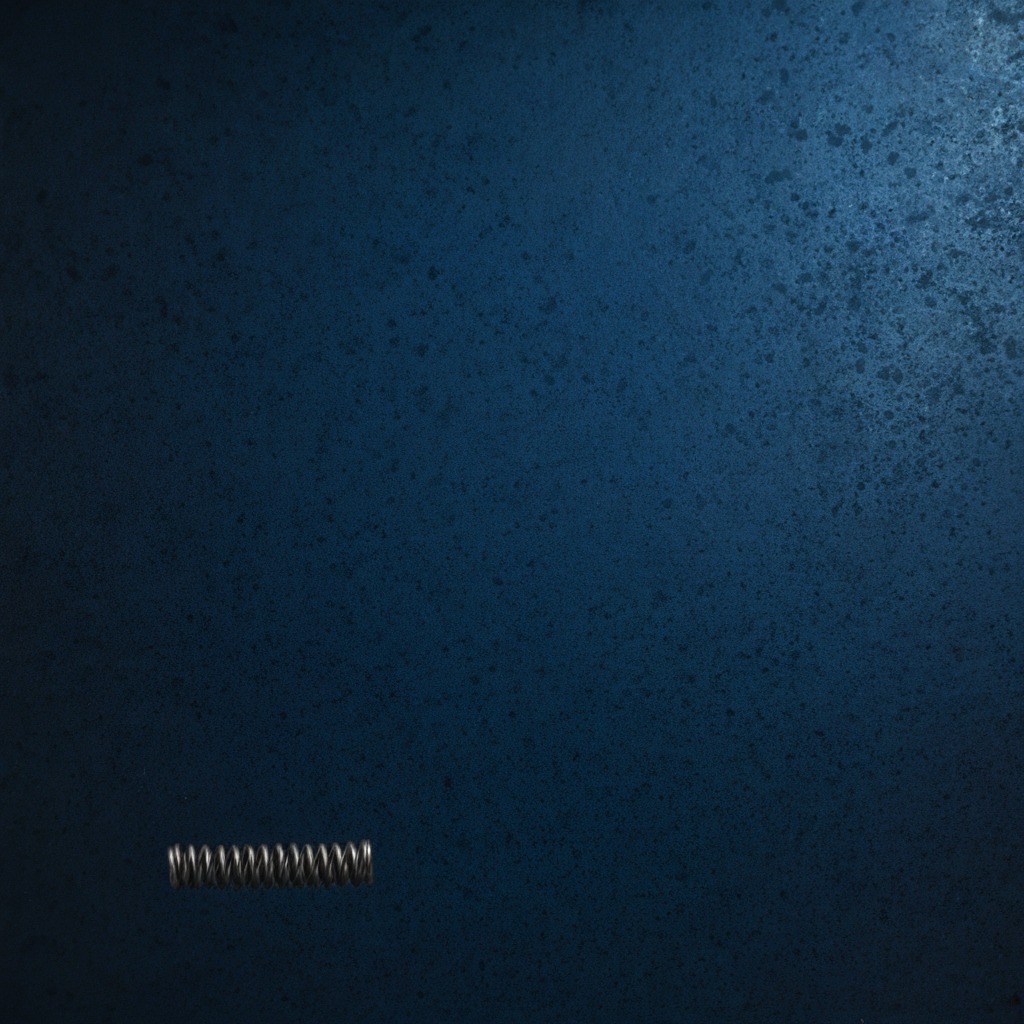
A coiled metal spring lies on a clean granite tabletop covered with a blue rubber mat inside a workshop at night dim ambient light soft shadows worn but beneath the mat